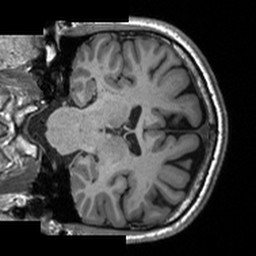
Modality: T1w
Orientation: coronal
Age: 47
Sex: male
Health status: healthy
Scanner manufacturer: siemens
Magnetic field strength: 3 T
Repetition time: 2 s
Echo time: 0.00203 s